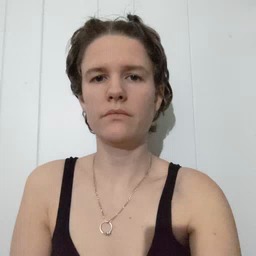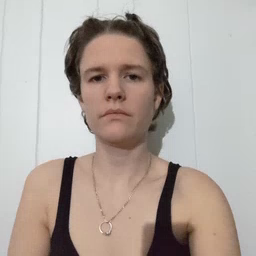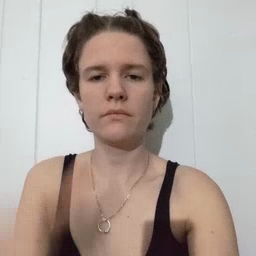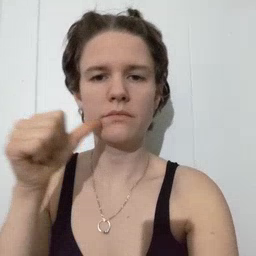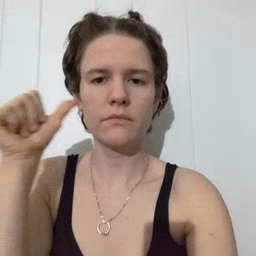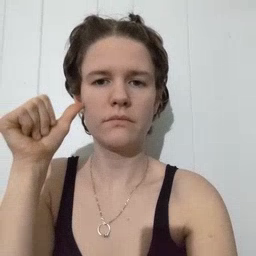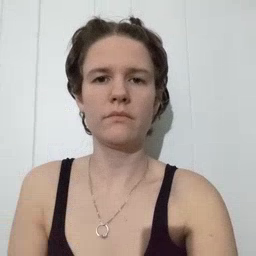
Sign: yesterday